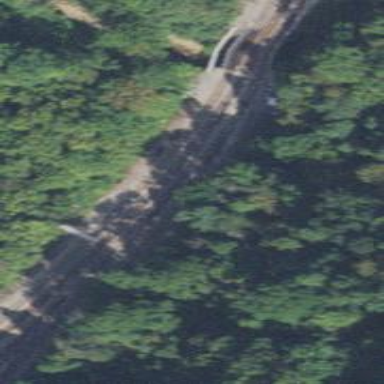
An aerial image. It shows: Railway track.